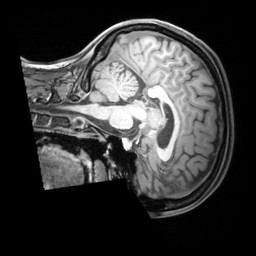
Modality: T1w
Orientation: sagittal
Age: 25
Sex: female
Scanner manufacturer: siemens
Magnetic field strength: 3 T
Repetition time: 1.97 s
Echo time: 0.00206 s